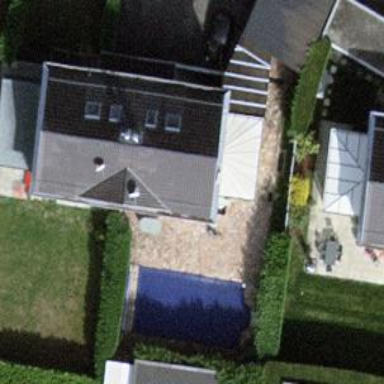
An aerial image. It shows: Garden enclosed by fence.